Question: Please have a look at the reprex below.
Even on a very seasoned laptop, it takes about one minute to get the job done and save a large colored scatterplot as a png file using ggplot2.
What puzzles me is that if I change slightly the last part of the code and I write
'''
#plot
gpl<-ggplot(df3_clip, aes(x, y)) +
## geom_point(aes(color = dist), shape=46, alpha=.01) +
geom_scattermore(aes(color = dist), shape=46, alpha=.01) +
scale_color_gradientn(colors=pulse_pal(500)) +
opt
ggsave(gpl,"pulse.png", dpi=300
)
'''
i.e. I store the ggplot2 plot as gpl and then I explicitly save gpl, then the code takes forever to complete (actually I do not even know if it does).
Does anyone know why this happens?
Since I usually write my code with gpl<-ggplot2(...) I wonder if I have always given up performance.
Many thanks!
'''
rm(list=ls())
library(Rcpp)
library(ggplot2)
library(dplyr)
#>
#> Attaching package: 'dplyr'
#> The following objects are masked from 'package:stats':
#>
#> filter, lag
#> The following objects are masked from 'package:base':
#>
#> intersect, setdiff, setequal, union
library(purrr)
library(scattermore)
library(tictoc())
tic()
opt = theme(legend.position = "none",
panel.background = element_rect(fill="black"),
axis.ticks = element_blank(),
panel.grid = element_blank(),
axis.title = element_blank(),
axis.text = element_blank())
## #bedhead
cppFunction('DataFrame createTrajectory(int n, double x0, double y0,
double a, double b) {
// create the columns
NumericVector x(n);
NumericVector y(n);
x[0]=x0;
y[0]=y0;
for(int i = 1; i < n; ++i) {
x[i] = sin(x[i-1]*y[i-1]/b)*y[i-1]+cos(a*x[i-1]-y[i-1]);
y[i] = x[i-1]+sin(y[i-1])/b;
}
// return a new data frame
return DataFrame::create(_["x"]= x, _["y"]= y);
}
')
a=1
b=0.75
df3=createTrajectory(<PHONE>, 1, 1, a, b)
#something new
#color by dist from origin
eu_dist <- function(x1, y1, x2, y2) {
sqrt((x1-x2)^2 + (y1-y2)^2)
}
df3$dist <- map2_dbl(df3$x, df3$y, ~eu_dist(.x, .y, 0, 0))
pulse_pal <- colorRampPalette(c("#FE1BE1", "#A300FF", "#57F7F5", "#57F7F5", "#57F7F5", "#57F7F5"))
pulse_pal2 <- colorRampPalette(c("#FE1BE1", "#FE1BE1", "#57F7F5", "#57F7F5", "#57F7F5", "#57F7F5", "#57F7F5"))
pulse_pal3 <- colorRampPalette(c("#FE1BE1", "#AA1BFE", "#57F7F5", "#57F7F5", "#57F7F5"))
pulse_pal4 <- colorRampPalette(c("#AA1BFE", "#57F7F5", "#57F7F5"))
#clip outer points
xmax <- max(df3$x)/2.5
xmin <- min(df3$x)/2.5
ymax <- max(df3$y)/2.5
ymin <- min(df3$y)/2.5
df3_clip <- df3 |>
filter(x > xmin & x < xmax) |>
filter(y > ymin & y < ymax)
print("df3clip ready")
#> [1] "df3clip ready"
#plot
ggplot(df3_clip, aes(x, y)) +
## geom_point(aes(color = dist), shape=46, alpha=.01) +
geom_scattermore(aes(color = dist), shape=46, alpha=.01) +
scale_color_gradientn(colors=pulse_pal(500)) +
opt
'''

'''
ggsave("pulse.png", dpi=300
)
#> Saving 7 x 5 in image
toc()
#> 63.8 sec elapsed
sessionInfo()
#> R version 4.2.2 (2022-10-31)
#> Platform: x86_64-pc-linux-gnu (64-bit)
#> Running under: Debian GNU/Linux 11 (bullseye)
#>
#> Matrix products: default
#> BLAS: /usr/lib/x86_64-linux-gnu/openblas-pthread/libblas.so.3
#> LAPACK: /usr/lib/x86_64-linux-gnu/openblas-pthread/libopenblasp-r0.3.13.so
#>
#> locale:
#> [1] LC_CTYPE=en_GB.UTF-8 LC_NUMERIC=C
#> [3] LC_TIME=en_GB.UTF-8 LC_COLLATE=en_GB.UTF-8
#> [5] LC_MONETARY=en_GB.UTF-8 LC_MESSAGES=en_GB.UTF-8
#> [7] LC_PAPER=en_GB.UTF-8 LC_NAME=C
#> [9] LC_ADDRESS=C LC_TELEPHONE=C
#> [11] LC_MEASUREMENT=en_GB.UTF-8 LC_IDENTIFICATION=C
#>
#> attached base packages:
#> [1] stats graphics grDevices utils datasets methods base
#>
#> other attached packages:
#> [1] tictoc_1.1 scattermore_0.8 purrr_1.0.1 dplyr_1.1.0
#> [5] ggplot2_3.4.0 Rcpp_1.0.9
#>
#> loaded via a namespace (and not attached):
#> [1] compiler_4.2.2 pillar_1.8.1 highr_0.9 R.methodsS3_1.8.2
#> [5] R.utils_2.12.1 tools_4.2.2 digest_0.6.30 evaluate_0.17
#> [9] lifecycle_1.0.3 tibble_3.1.8 gtable_0.3.1 R.cache_0.16.0
#> [13] pkgconfig_2.0.3 rlang_1.0.6 reprex_2.0.2 cli_3.6.0
#> [17] yaml_2.3.6 xfun_0.34 fastmap_1.1.0 withr_2.5.0
#> [21] styler_1.8.0 stringr_1.5.0 knitr_1.40 systemfonts_1.0.4
#> [25] generics_0.1.3 fs_1.5.2 vctrs_0.5.2 tidyselect_1.2.0
#> [29] grid_4.2.2 glue_1.6.2 R6_2.5.1 textshaping_0.3.6
#> [33] fansi_1.0.4 rmarkdown_2.17 farver_2.1.1 magrittr_2.0.3
#> [37] scales_1.2.1 htmltools_0.5.3 colorspace_2.0-3 ragg_1.2.4
#> [41] labeling_0.4.2 utf8_1.2.3 stringi_1.7.12 munsell_0.5.0
#> [45] R.oo_1.25.0
'''
<URL>
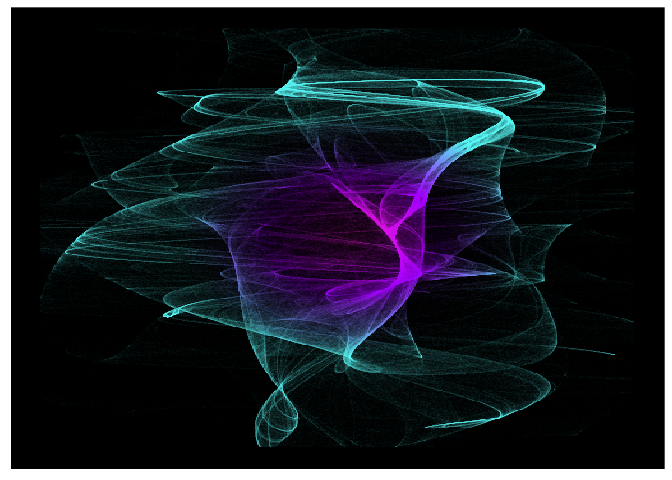
Answer: You are calling ggsave with arguments by position rather by name; you have the plot in the first position; but the first position would be a file name ...
the easiest thing you can do so that your code runs is to be explicit
'''
ggsave(plot=gpl,filename = "pulse.png", dpi=300)
'''